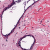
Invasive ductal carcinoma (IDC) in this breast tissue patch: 0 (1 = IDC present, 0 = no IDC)